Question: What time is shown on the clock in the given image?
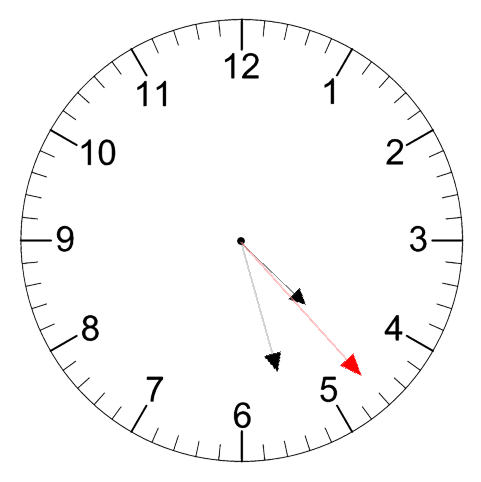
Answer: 04:27:23